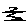
Label: zigzag